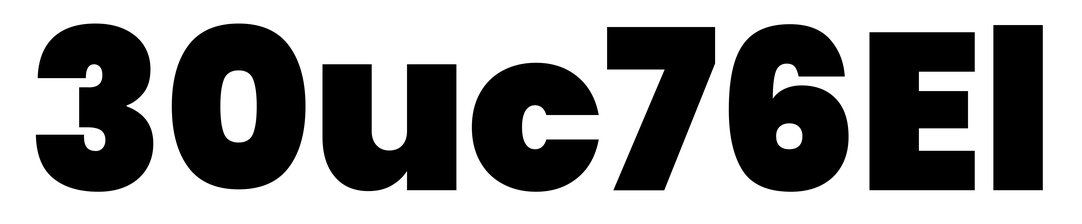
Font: Poppins-Black